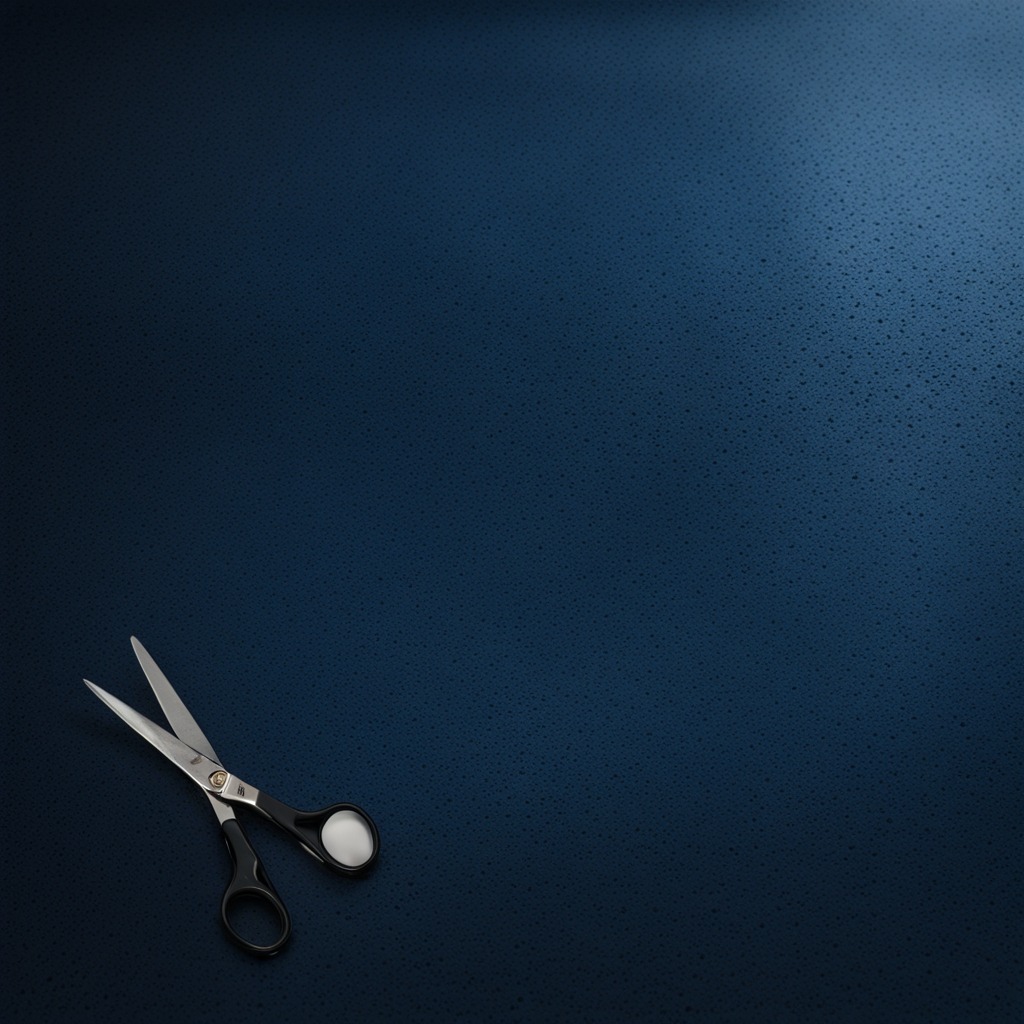
A scissor lying on the clean granite tabletop covered with a blue rubber mat inside a workshop at night dim ambient light soft shadows worn but beneath the mat